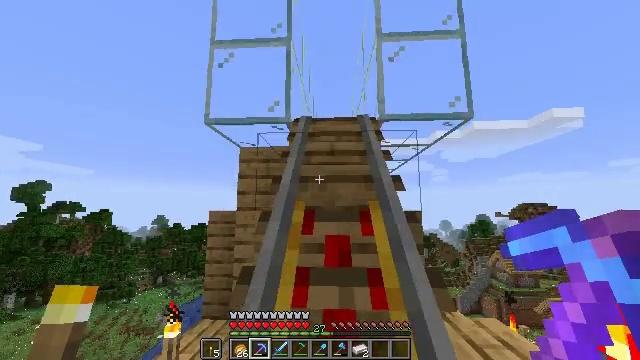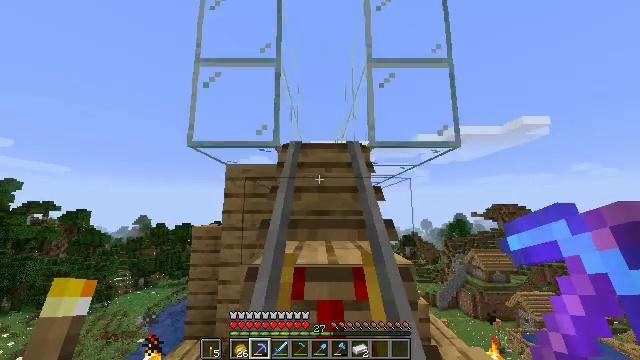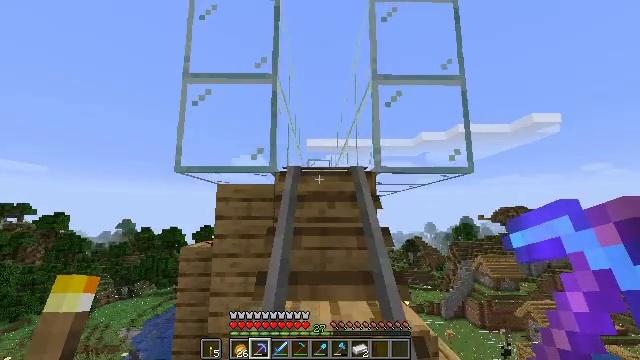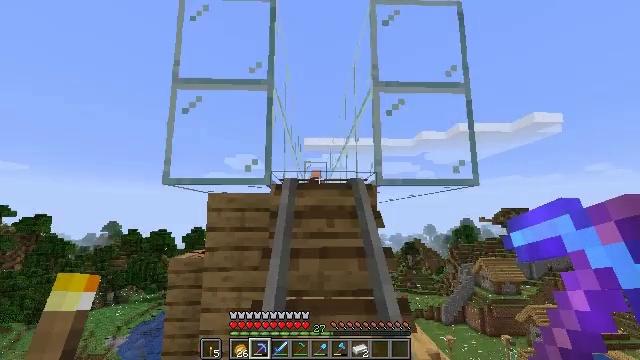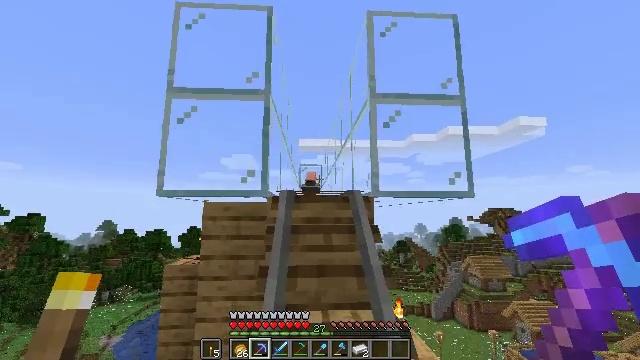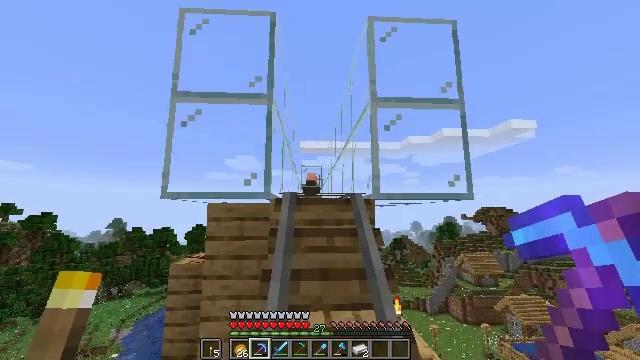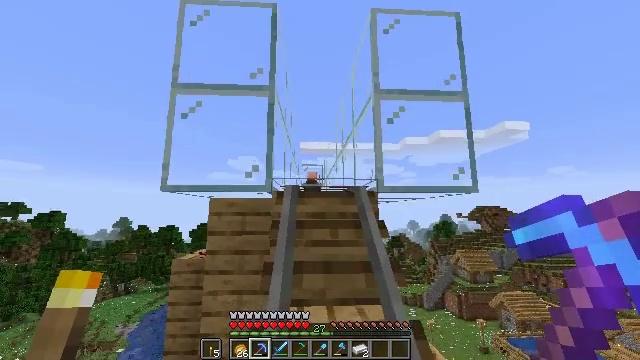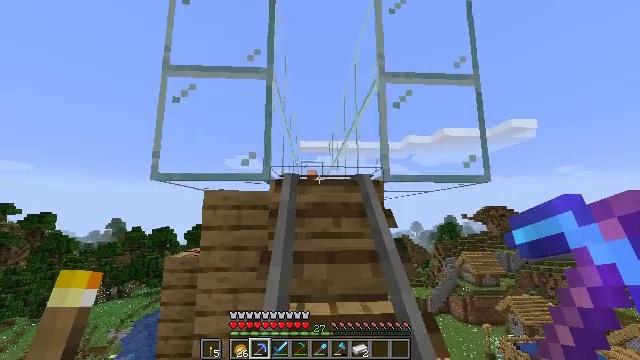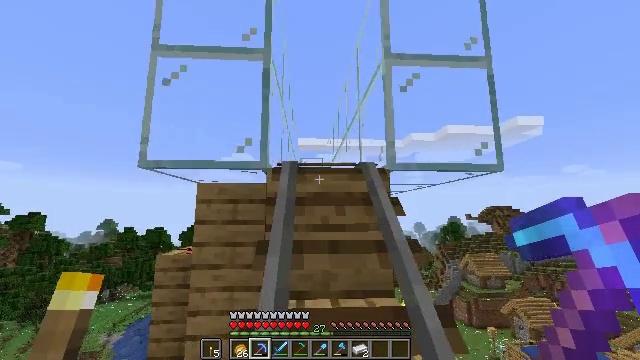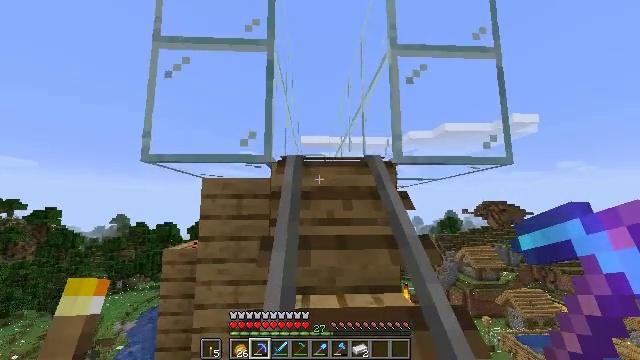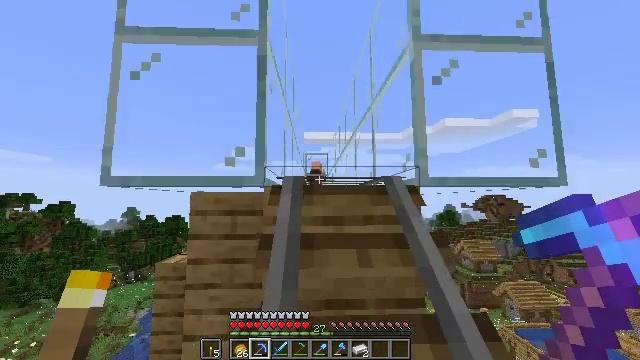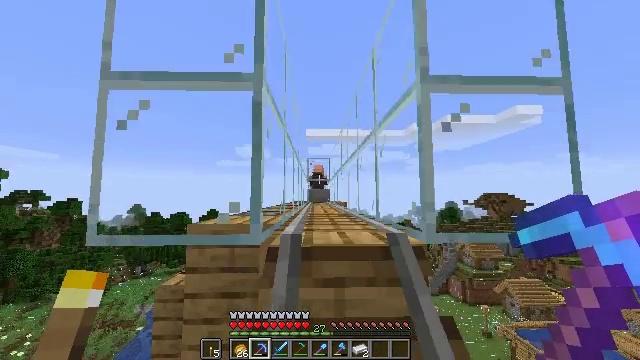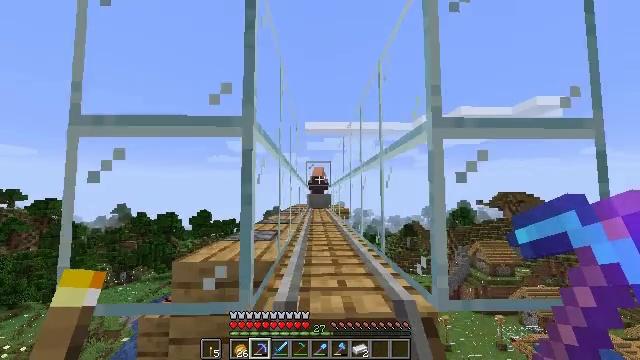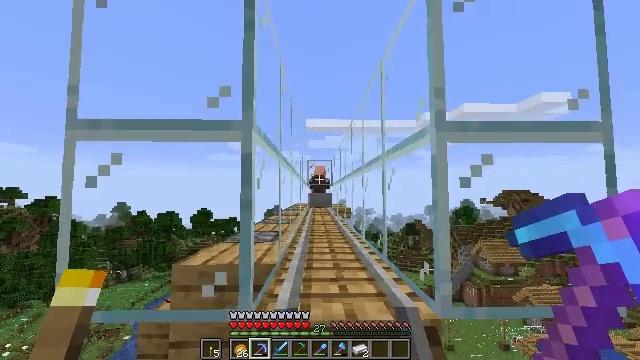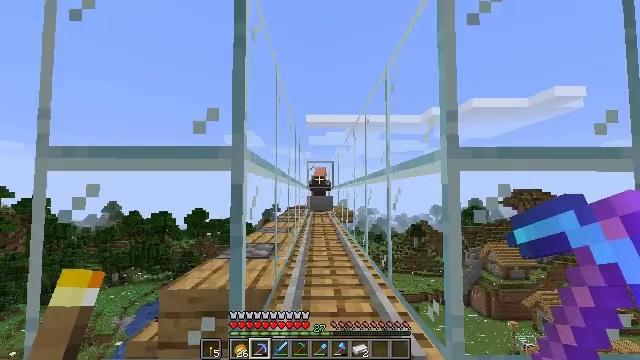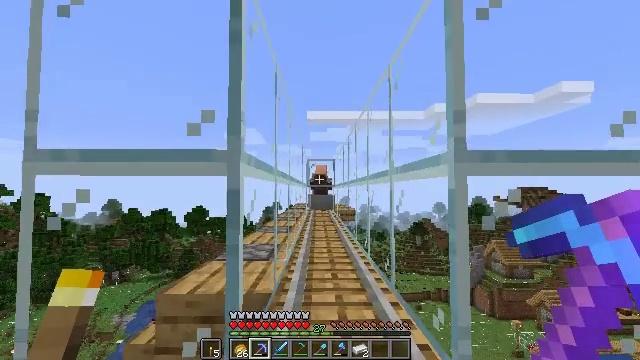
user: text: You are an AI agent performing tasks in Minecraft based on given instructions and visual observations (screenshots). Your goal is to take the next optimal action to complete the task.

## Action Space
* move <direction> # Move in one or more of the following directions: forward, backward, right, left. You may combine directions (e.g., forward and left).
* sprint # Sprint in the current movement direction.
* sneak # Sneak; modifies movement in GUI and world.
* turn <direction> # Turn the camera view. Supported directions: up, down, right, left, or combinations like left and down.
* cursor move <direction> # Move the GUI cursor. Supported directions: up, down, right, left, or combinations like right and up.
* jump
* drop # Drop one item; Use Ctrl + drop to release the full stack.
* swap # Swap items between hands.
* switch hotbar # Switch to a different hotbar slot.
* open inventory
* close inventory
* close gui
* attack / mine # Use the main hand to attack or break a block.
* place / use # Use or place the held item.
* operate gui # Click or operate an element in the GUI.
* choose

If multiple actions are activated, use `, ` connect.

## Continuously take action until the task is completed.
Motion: motion action
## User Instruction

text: Remove the glass to use the space.
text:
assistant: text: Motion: move forward, sprint, turn right, jump
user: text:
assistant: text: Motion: move forward, sprint, jump
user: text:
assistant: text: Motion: move forward, sprint, jump
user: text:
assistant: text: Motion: move forward, turn right, jump
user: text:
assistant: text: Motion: move forward, jump
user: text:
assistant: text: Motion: move forward, jump
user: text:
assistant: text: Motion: move forward, sprint, jump
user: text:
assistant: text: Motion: move forward, sprint, jump
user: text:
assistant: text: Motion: move forward, sprint, jump
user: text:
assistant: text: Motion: move forward, sprint, turn down, jump
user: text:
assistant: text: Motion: move forward, turn down, jump
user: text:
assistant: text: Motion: move forward, jump
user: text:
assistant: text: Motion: move forward, jump
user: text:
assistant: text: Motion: move forward, jump
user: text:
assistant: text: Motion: move forward, sprint, jump
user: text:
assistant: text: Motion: move forward, sprint, jump
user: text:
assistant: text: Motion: move forward, sprint, jump
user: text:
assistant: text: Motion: move forward, sprint, jump
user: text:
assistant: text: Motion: move forward, sprint, turn down, jump
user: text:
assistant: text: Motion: move forward, jump
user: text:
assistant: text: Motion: move forward, jump
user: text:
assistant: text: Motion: move forward, jump
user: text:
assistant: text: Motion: move forward, sprint, jump
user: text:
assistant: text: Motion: move forward, sprint, jump
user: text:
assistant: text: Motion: move forward, sprint, jump
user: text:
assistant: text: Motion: move forward, jump
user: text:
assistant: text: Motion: move forward, jump
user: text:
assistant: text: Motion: move forward, jump
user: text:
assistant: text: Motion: move forward, jump
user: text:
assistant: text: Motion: move forward